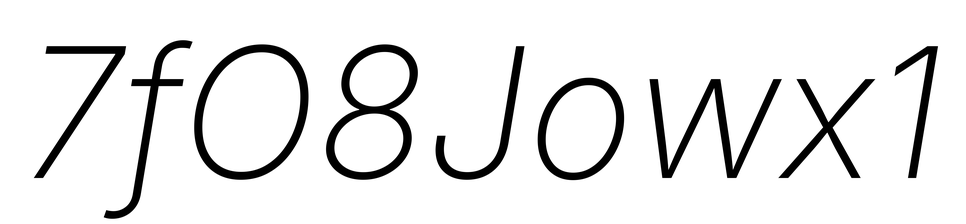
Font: Inter-Italic_ExtraLight_Italic